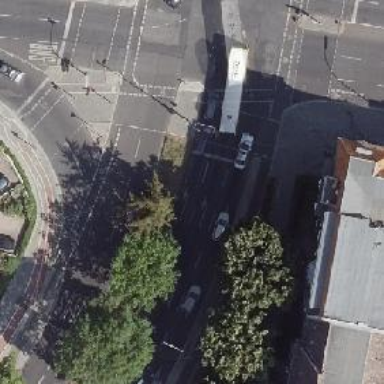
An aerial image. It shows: Junction with traffic signals.